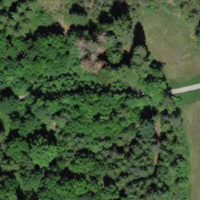
EUNIS habitat code: 41
Species observed at this site:
Lysimachia vulgaris